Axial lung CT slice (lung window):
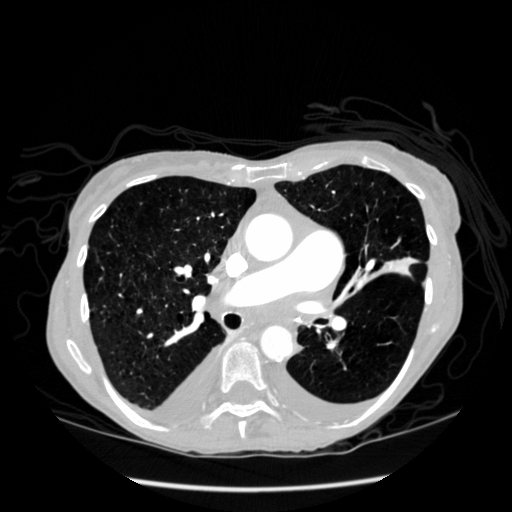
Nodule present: no